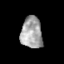
Tissue: skin
Cell type: Epithelial cells
Senescence score: 0.2625
Nuclear area (px): 663
Mean DAPI intensity: 164.552